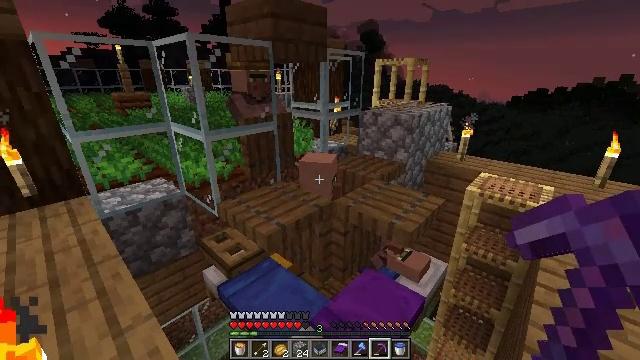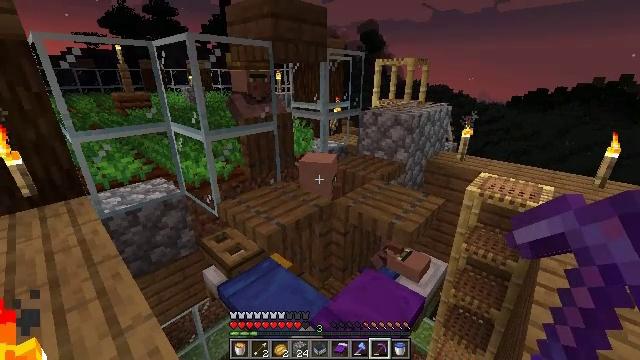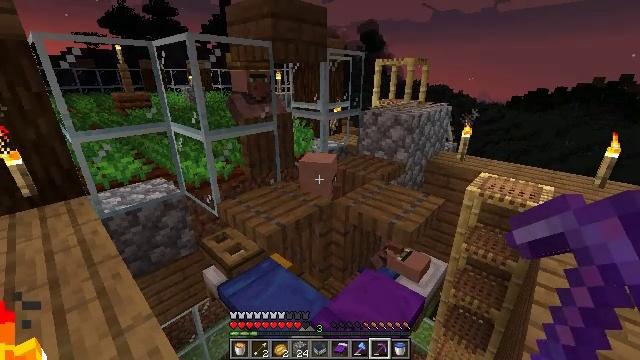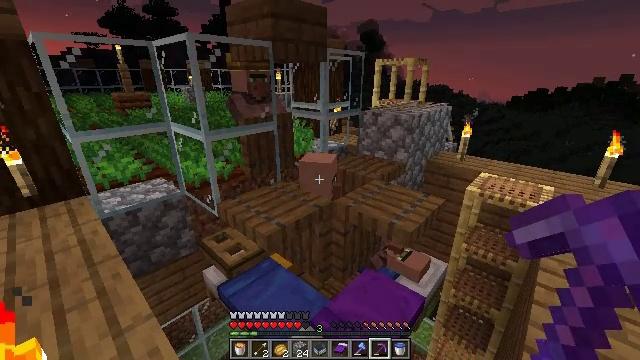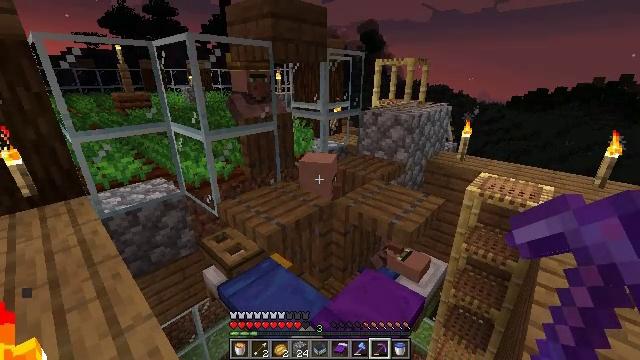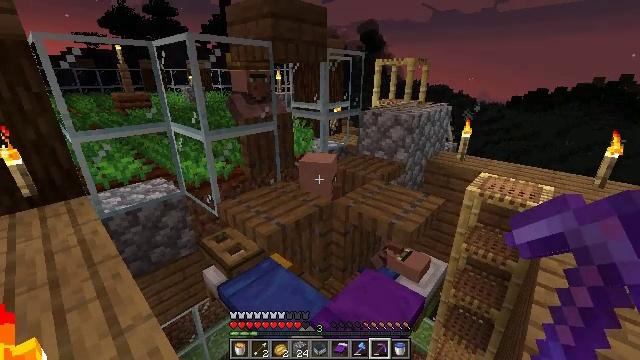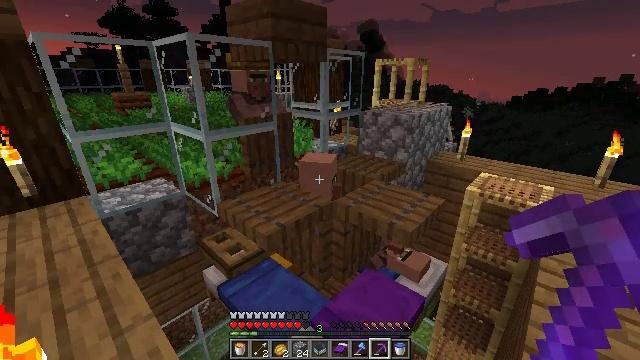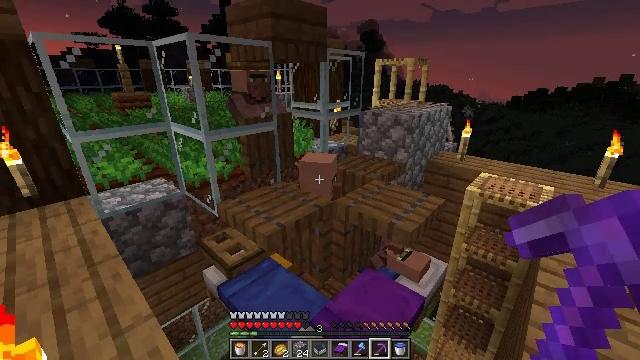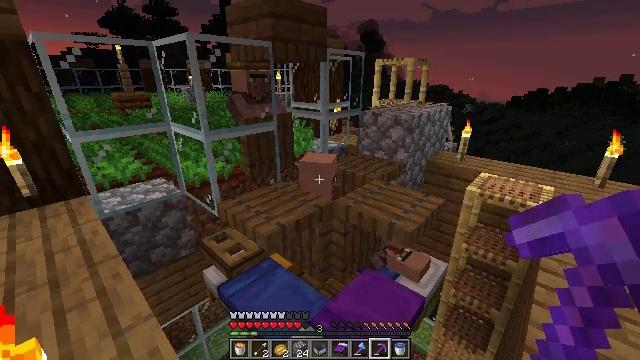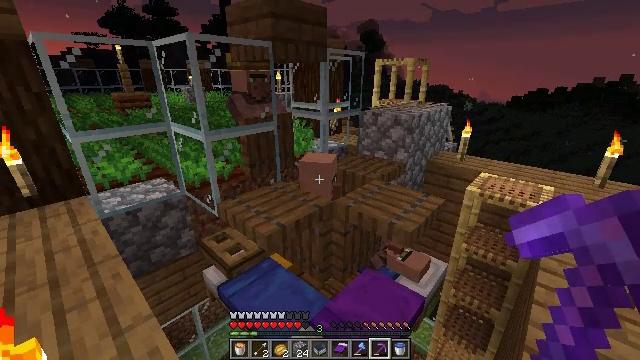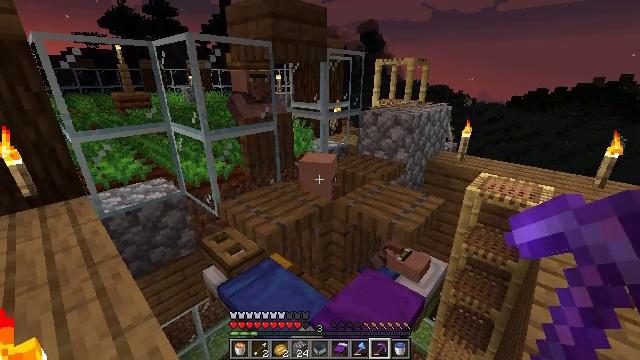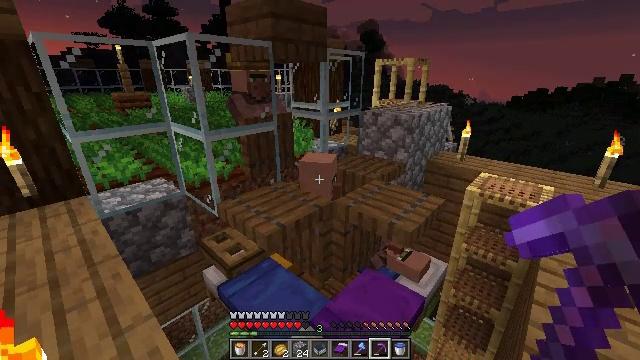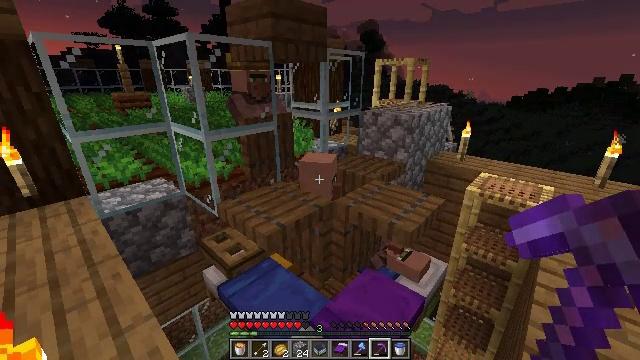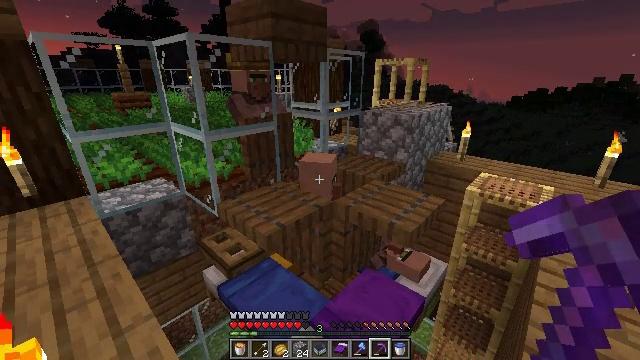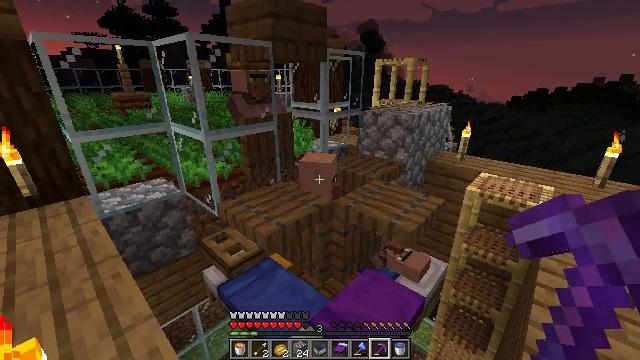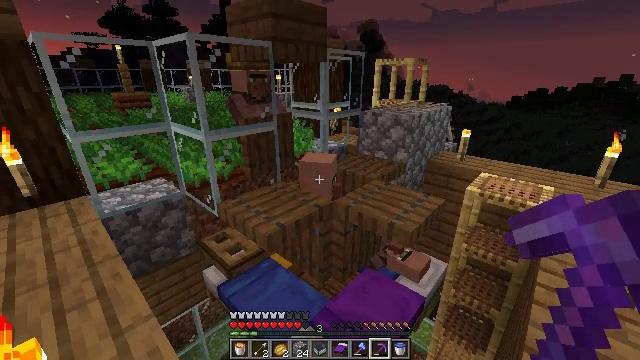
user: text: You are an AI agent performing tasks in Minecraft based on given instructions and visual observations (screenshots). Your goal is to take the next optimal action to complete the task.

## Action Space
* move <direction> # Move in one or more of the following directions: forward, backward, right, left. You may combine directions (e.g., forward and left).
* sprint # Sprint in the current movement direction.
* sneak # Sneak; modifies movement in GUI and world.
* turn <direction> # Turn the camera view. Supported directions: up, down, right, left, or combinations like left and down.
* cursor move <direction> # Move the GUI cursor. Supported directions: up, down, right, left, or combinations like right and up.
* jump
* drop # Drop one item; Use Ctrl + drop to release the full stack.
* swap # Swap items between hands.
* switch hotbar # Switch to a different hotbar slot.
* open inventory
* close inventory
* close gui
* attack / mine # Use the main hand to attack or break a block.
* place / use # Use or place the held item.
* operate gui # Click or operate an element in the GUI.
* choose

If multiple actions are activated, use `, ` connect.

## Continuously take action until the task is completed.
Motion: motion action
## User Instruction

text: Collect cobblestone blocks for construction.
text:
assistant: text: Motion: no_op
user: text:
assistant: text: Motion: no_op
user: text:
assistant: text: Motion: no_op
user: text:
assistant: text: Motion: no_op
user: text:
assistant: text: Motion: no_op
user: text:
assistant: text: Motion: no_op
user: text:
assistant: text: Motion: no_op
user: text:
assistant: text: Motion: no_op
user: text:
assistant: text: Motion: no_op
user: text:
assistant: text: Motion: no_op
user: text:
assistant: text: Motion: no_op
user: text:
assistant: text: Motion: no_op
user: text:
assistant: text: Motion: no_op
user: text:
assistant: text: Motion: no_op
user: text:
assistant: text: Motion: no_op
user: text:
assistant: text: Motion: no_op
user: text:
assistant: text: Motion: no_op
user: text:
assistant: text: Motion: no_op
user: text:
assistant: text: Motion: no_op
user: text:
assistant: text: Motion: no_op
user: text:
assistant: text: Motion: no_op
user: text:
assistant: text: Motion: no_op
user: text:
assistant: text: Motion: no_op
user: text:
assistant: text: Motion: no_op
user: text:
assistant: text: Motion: no_op
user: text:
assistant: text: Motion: no_op
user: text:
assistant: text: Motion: no_op
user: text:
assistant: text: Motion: no_op
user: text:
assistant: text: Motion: no_op
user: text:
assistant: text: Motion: no_op